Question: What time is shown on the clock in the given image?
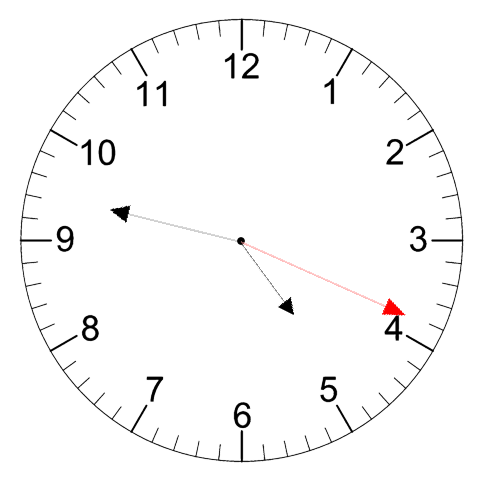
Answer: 04:47:19